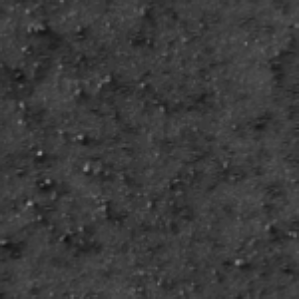
Label: frost